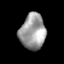
Tissue: skin
Cell type: Epithelial cells
Senescence score: 0.2756
Nuclear area (px): 889
Mean DAPI intensity: 156.64